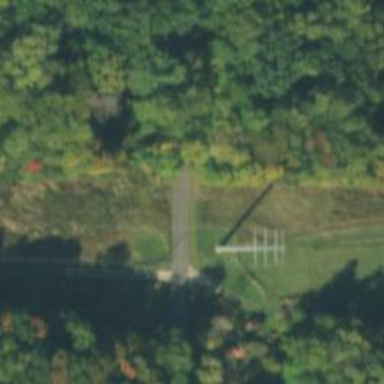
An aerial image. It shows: Power tower.